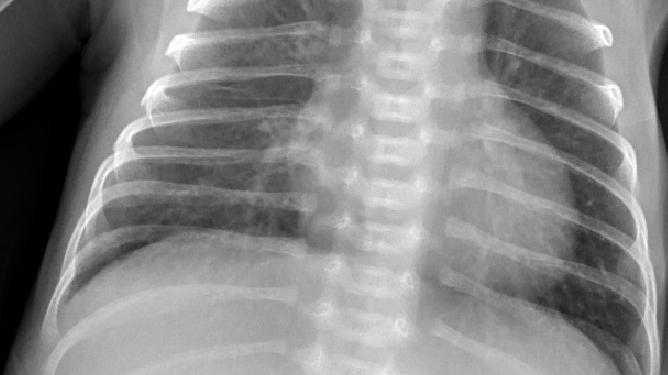
Diagnosis: PNEUMONIA